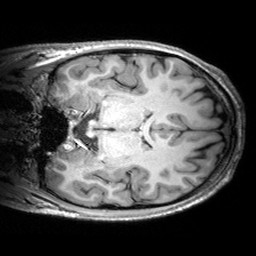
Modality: T1w
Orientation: coronal
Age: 27
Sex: male
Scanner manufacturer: siemens
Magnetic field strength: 3 T
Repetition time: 2.53 s
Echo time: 0.00299 s